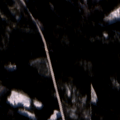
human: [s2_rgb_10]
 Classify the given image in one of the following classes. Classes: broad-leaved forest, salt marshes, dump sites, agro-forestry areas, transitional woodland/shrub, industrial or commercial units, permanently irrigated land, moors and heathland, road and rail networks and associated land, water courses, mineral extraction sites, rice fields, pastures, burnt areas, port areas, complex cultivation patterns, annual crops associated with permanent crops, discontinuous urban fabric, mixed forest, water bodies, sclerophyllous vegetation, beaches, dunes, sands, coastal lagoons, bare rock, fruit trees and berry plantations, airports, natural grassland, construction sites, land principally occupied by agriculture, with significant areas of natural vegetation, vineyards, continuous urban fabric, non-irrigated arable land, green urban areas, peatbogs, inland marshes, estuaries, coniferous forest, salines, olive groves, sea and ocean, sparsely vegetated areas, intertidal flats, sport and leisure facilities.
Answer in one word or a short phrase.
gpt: broad-leaved forest, coniferous forest, mixed forest, transitional woodland/shrub